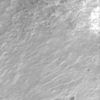
Label: not_dusty